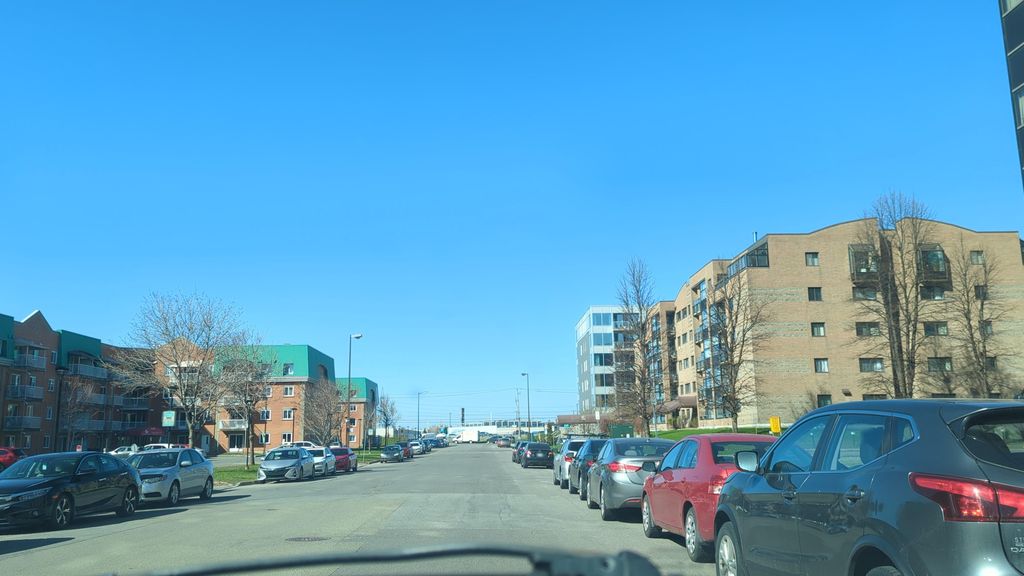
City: quebec_city